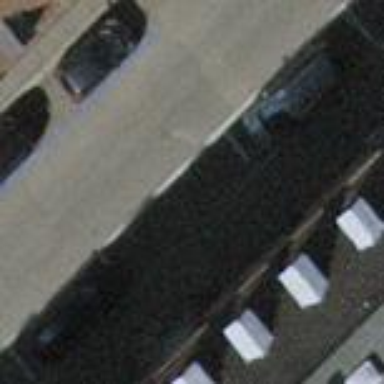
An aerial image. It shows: Parking lane.